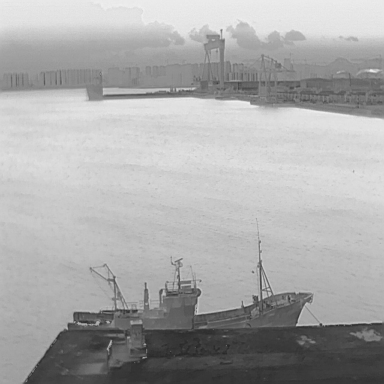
There is a bulk_carrier in the infrared image.